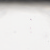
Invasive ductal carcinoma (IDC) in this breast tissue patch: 0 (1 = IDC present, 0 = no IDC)